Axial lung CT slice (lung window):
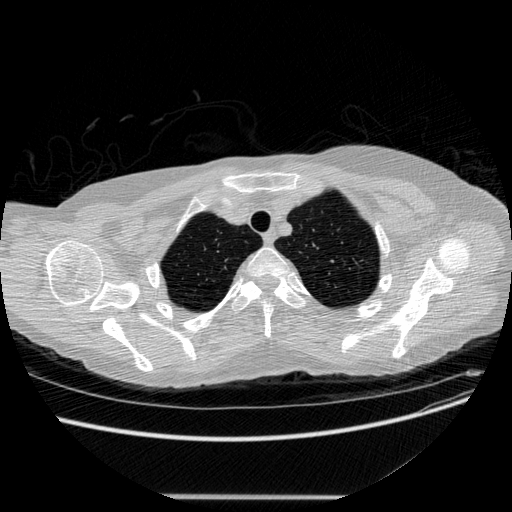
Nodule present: no